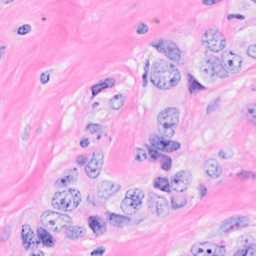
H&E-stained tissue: Breast